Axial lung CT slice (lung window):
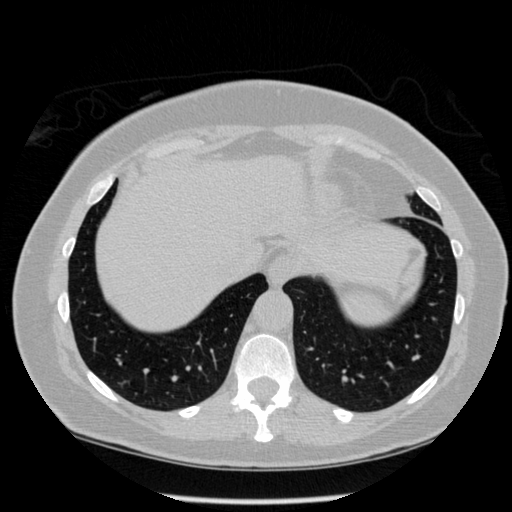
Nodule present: no